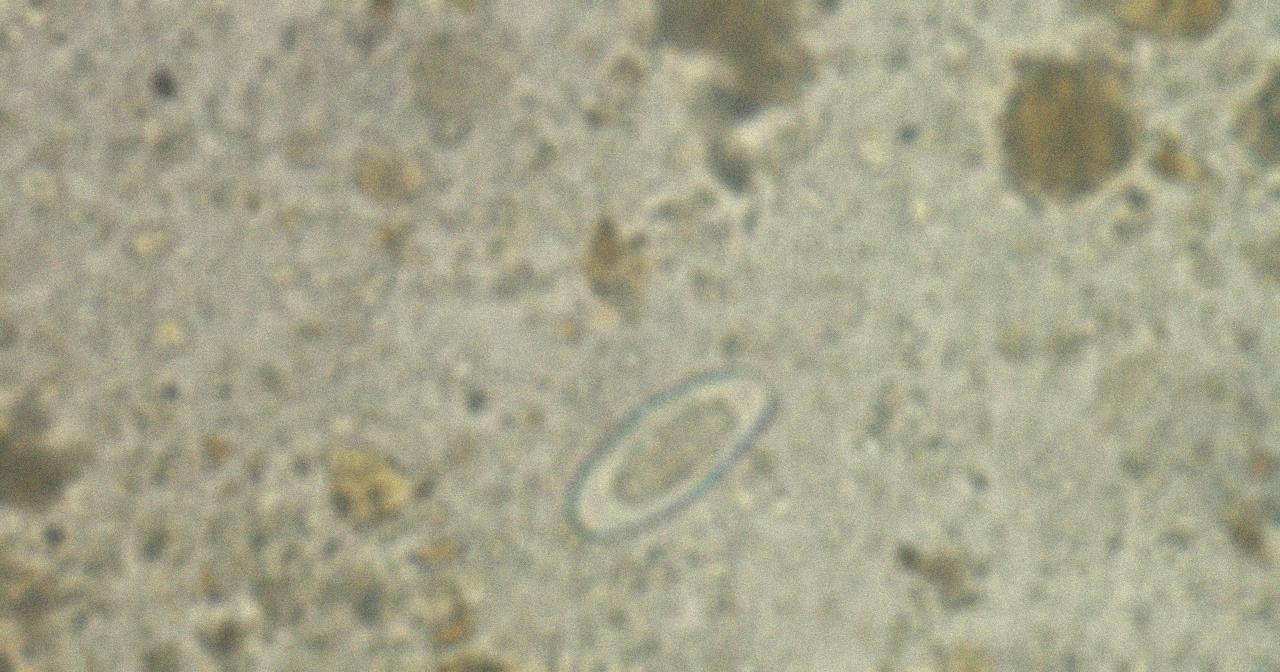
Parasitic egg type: Enterobius vermicularis